Question: My problem seems apparently simple, but I have not been able to find a solution.
I have 2 TextViews, they have the SAME TEXT but have
- -
I HAVE NO CONTROL OVER THE TEXT (it comes from remote).
I wish to have the 2 TextViews to have the line break exactly at the same point

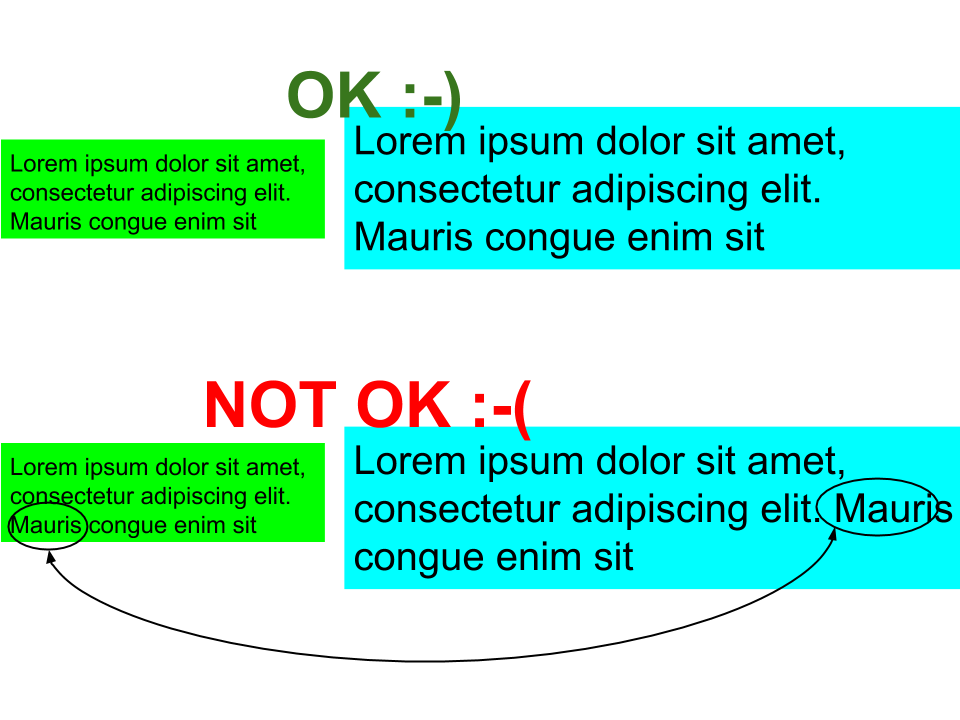
Answer: Place a text to one of the TextViews and then use the text inside as a source for the second text view using:
<URL>
The second text view should have a little more "width capacity" to be able to place everything what is in the first view without making its "own" line breaks.